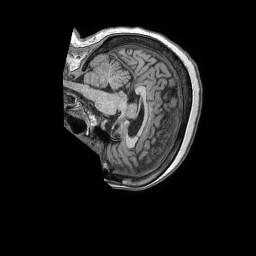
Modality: T1w
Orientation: sagittal
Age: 53
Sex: female
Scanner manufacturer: philips
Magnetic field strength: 1.5 T
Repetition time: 0.007616 s
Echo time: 0.003462 s